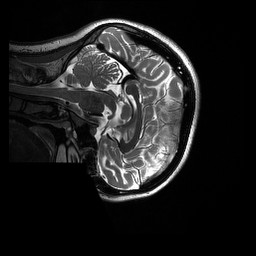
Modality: T2w
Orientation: sagittal
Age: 19
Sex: female